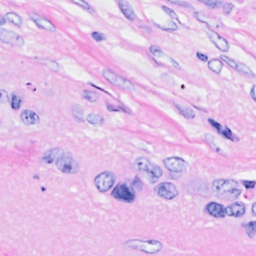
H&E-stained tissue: Breast